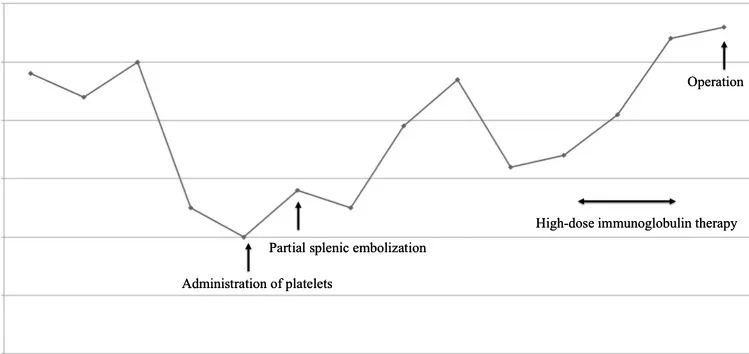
Change in platelet count over time. The platelet count increased to 56,000/muL on the day of the gastric resection after partial splenic embolization and high-dose immunoglobulin therapy.
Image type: pathology (immunostaining)